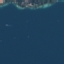
Label: SeaLake